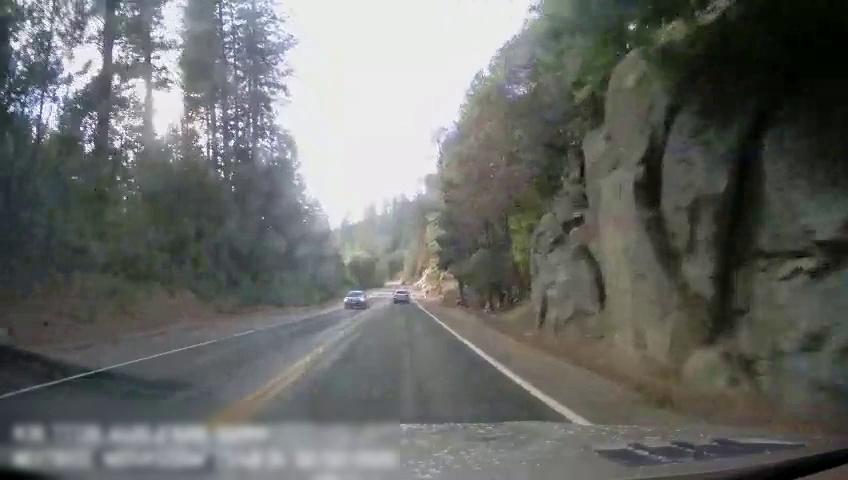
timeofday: Day
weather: Sunny
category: Drivable Space
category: Vehicles | Car
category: Vehicles | Car
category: Lanes | Opposite Lane
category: Lanes | Current Lane
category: Lanes | Current Lane
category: Lanes | Current Lane